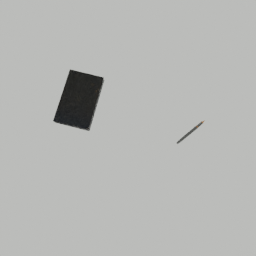
Label: tools